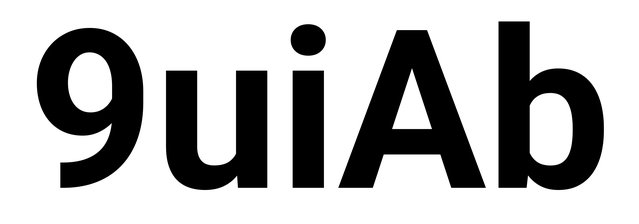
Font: Roboto_Bold